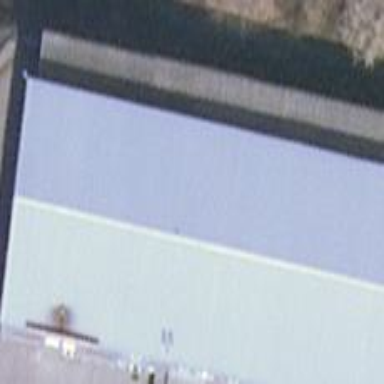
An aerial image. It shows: Commercial building.